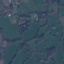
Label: Pasture